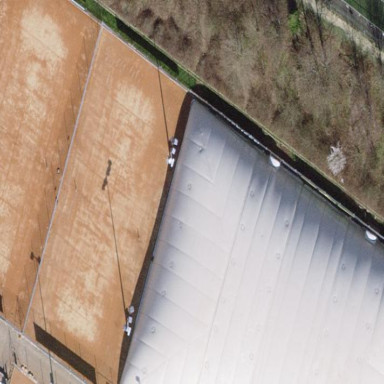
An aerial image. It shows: Tennis court in leisure pitch.